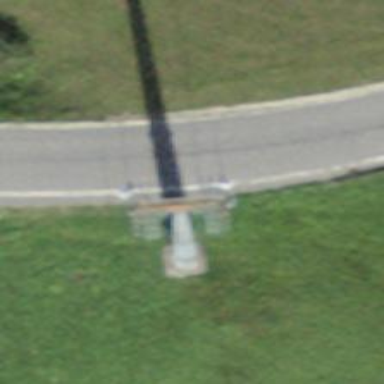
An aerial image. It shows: Pylon for aerialway.